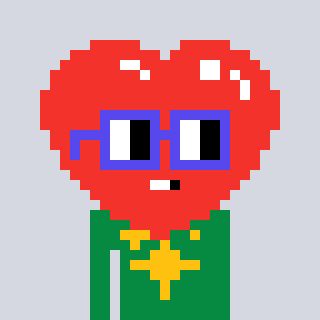
a pixel art character with square blue glasses, a heart-shaped head and a green-colored body on a cool background